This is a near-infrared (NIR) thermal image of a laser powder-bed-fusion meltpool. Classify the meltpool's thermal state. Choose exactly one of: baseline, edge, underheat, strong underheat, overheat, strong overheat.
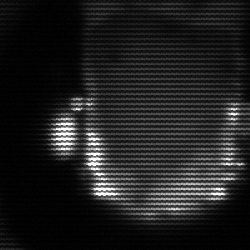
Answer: baseline